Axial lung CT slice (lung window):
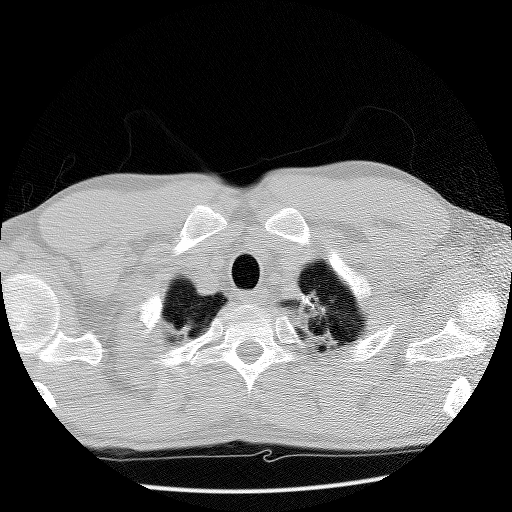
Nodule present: no